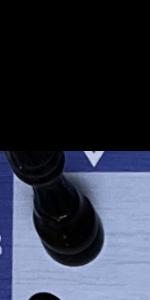
Label: Rook_Black